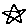
Label: star